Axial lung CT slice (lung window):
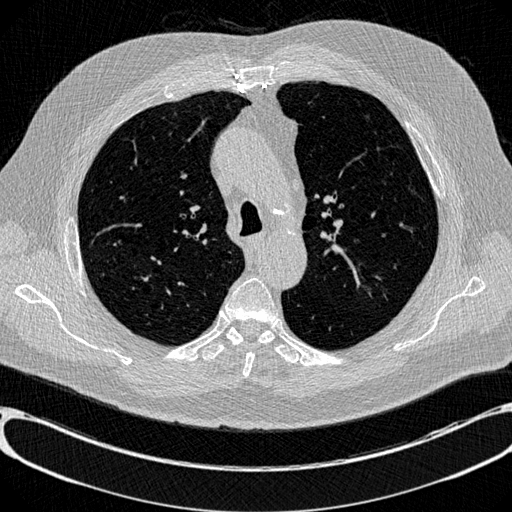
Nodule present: no